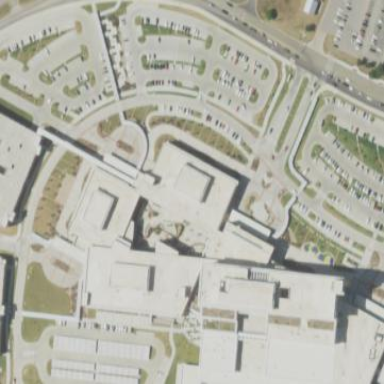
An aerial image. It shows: Hospital building.